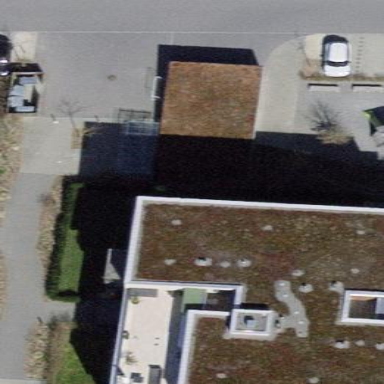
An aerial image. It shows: View of roof of building.